高一 · 立体几何学
如图所示的几何体, 关于其结构特征, 下列说法不正确的是

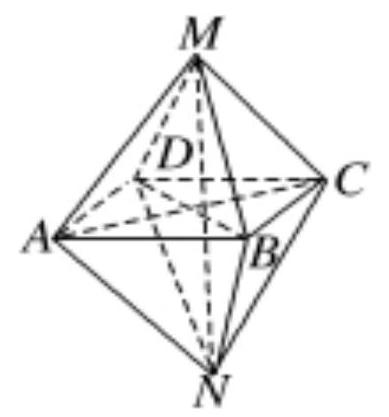
A. 该几何体是由两个同底的四棱雉组成的几何体

B. 该几何体有 12 条棱、6 个顶点

C. 该几何体有 8 个面, 并且各面均为三角形

D. 该几何体有 9 个面, 其中一个面是四边形, 其余均为三角形
答案: D
解析: 【分析】

根据几何体的直观图, 得出该几何体的结构特征, 由此判断选项 A、B、C 正确, 选项 D 错误.

【详解】

根据几何体的直观图, 得

该几何体是由两个-同底的四棱雉组成的几何体，

且有棱 $M A 、 M B 、 M C 、 M D 、 A B 、 B C 、 C D 、 D A 、 N A 、 N B 、 N C$ 和 ND，共 12 条;

顶点是 $M 、 A 、 B 、 C 、 D$ 和 $N$ 共 6 个;

且有面 MAB、面 MBC、面 MCD、面 MDA、面 NAB、面 NBC、面 NCD 和面 NDA 共个，且每个面都是三角形.

所以选项 A、B、C 正确, 选项 D 错误.

故选 D.

【点睛】

本题考查了利用空间几何体的直观图判断几何体结构特征的应用问题，是基础题目.